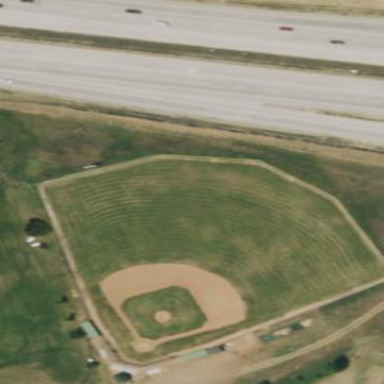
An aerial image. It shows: Baseball pitch for leisure and sports activities.